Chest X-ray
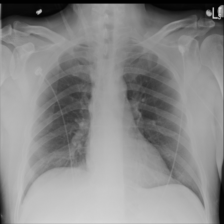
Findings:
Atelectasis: positive
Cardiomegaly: negative
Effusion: negative
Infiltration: positive
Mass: negative
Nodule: negative
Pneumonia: negative
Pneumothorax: negative
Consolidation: negative
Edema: negative
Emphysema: negative
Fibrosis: negative
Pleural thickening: negative
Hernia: negative